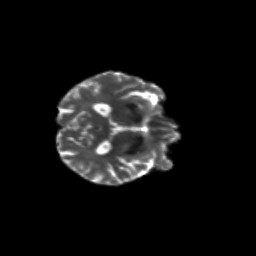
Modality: T2w
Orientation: axial
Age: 69
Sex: male
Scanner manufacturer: siemens
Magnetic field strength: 3 T
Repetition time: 4.71 s
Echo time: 0.0906 s